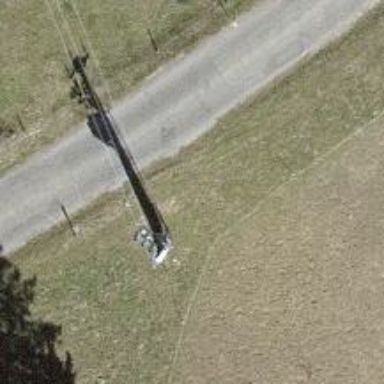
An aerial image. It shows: Distribution transformer attached to power pole.